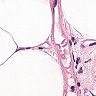
Metastatic tissue present: no